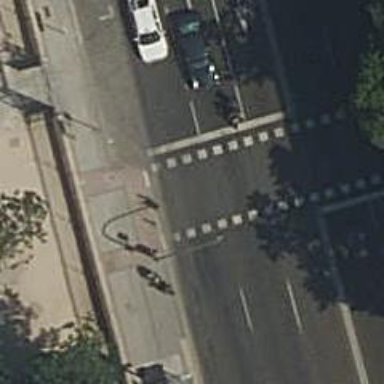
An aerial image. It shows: Kerb serving as barrier.